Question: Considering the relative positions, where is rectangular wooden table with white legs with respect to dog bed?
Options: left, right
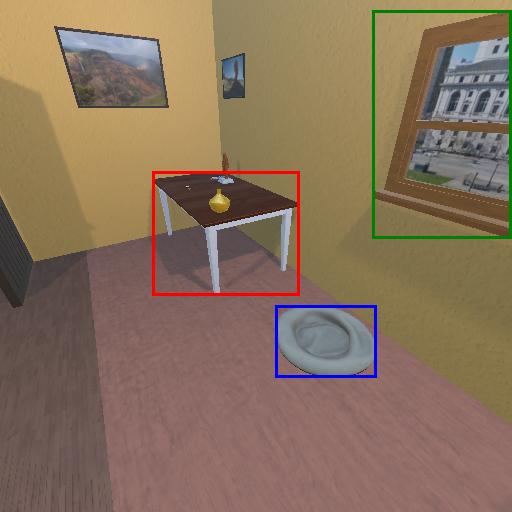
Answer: left